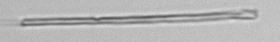
Label: fiber